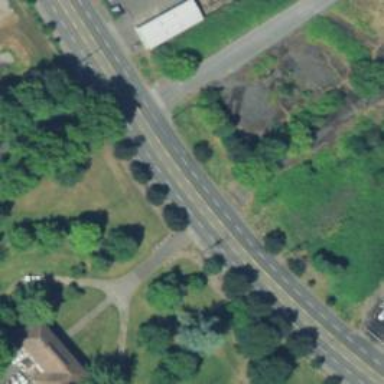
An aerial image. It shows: Primary highway with sidewalk on the left.